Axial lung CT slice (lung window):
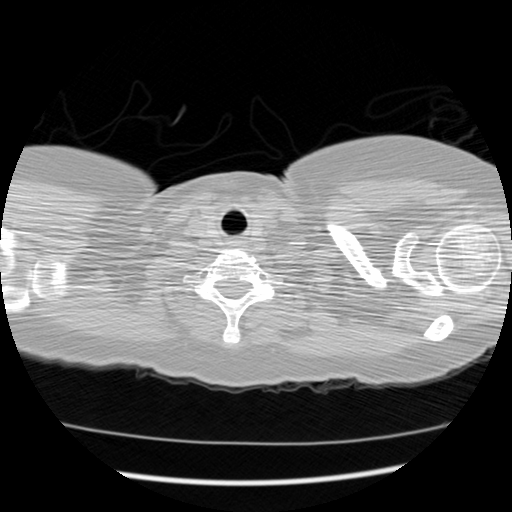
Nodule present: no